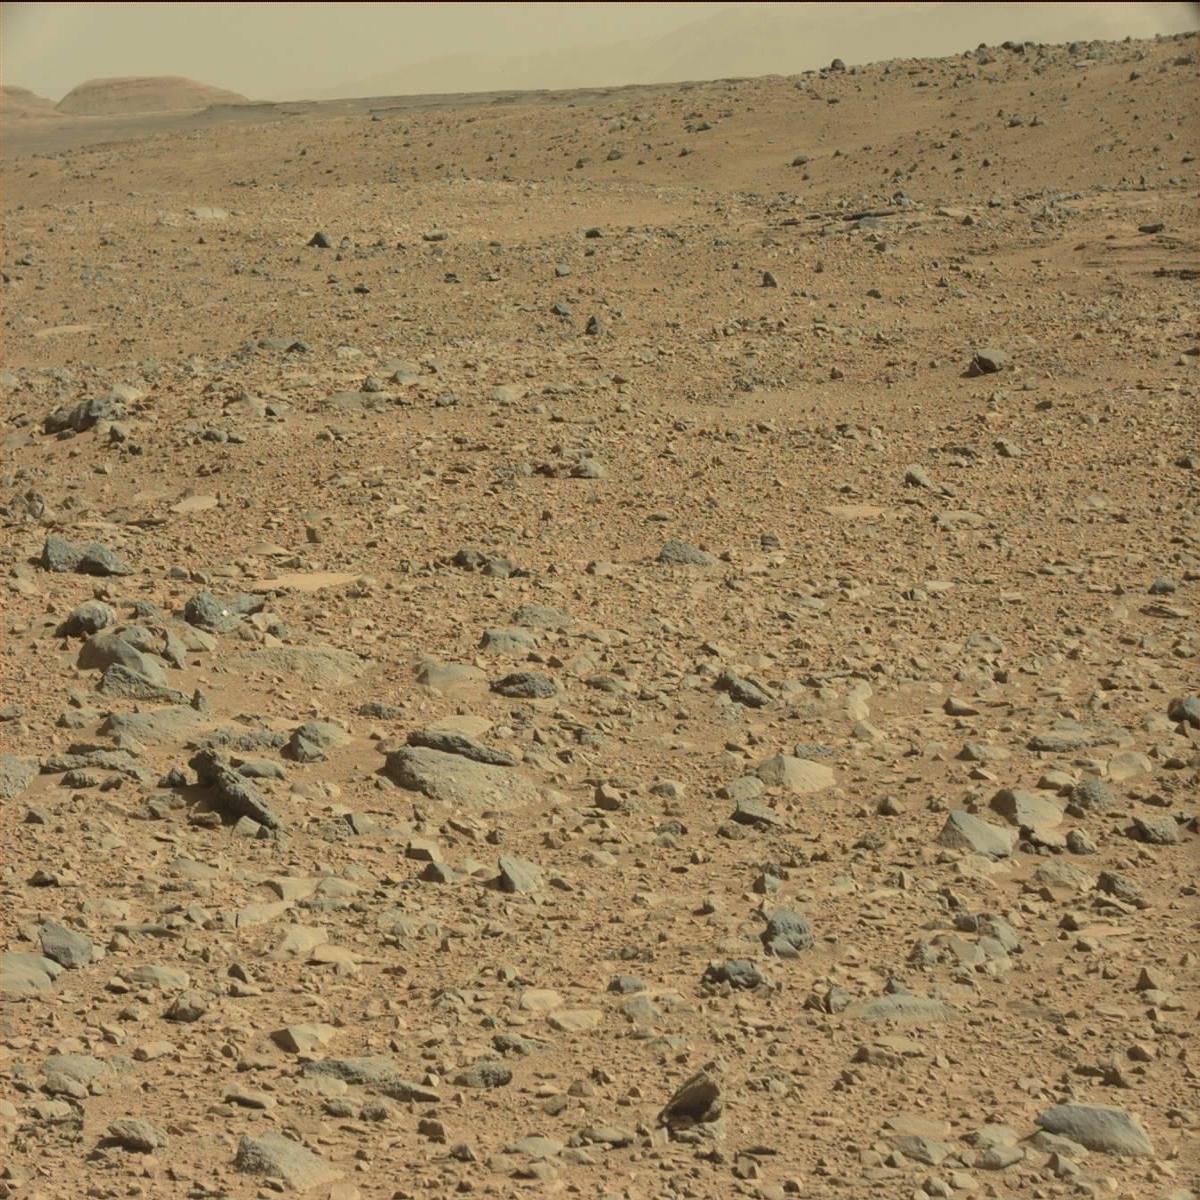
Terrain classes present: Bedrock, Ridge, Sand / Soil, Sky